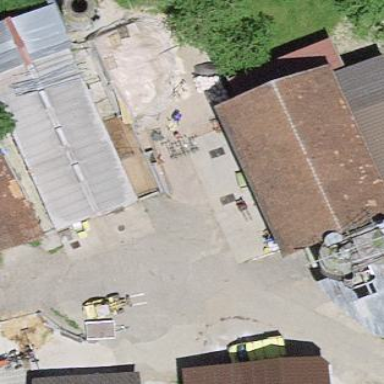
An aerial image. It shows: Sty building.